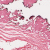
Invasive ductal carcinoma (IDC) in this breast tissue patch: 0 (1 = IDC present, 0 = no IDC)